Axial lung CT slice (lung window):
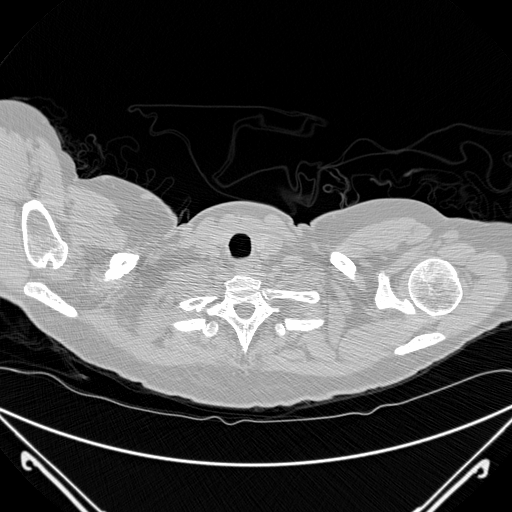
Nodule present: no